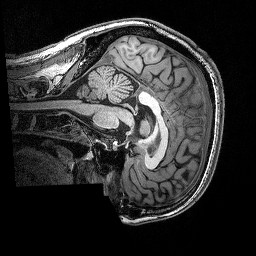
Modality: T1w
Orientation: sagittal
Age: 44
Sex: male
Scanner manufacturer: siemens
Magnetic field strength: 3 T
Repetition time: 2.53 s
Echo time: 0.0035 s